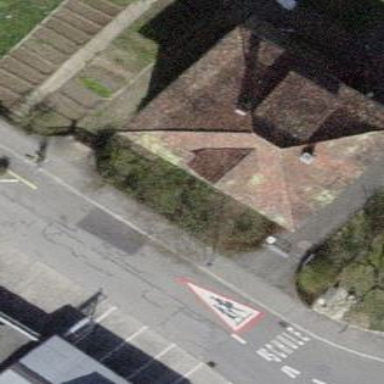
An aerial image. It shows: Hipped roof house with roof tiles.